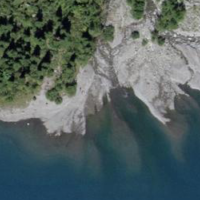
EUNIS habitat code: 23
Species observed at this site:
Erithacus rubecula
Gypaetus barbatus
Acer pseudoplatanus